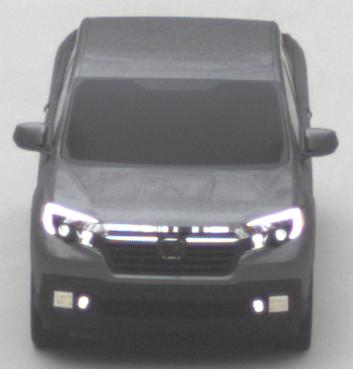
Make: Honda
Model: Ridgeline
Detailed model: Gen. 2
Model produced from: 2016
Model produced until: 2020
Doors: 4
Color: gray
Road condition: dry road
Daytime: morning or afternoon
Contrast: low contrast